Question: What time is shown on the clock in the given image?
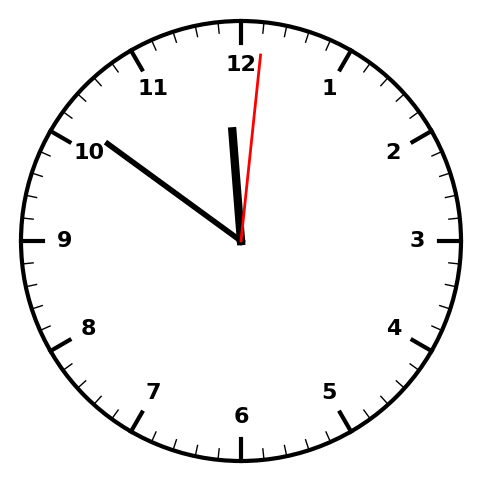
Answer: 11:51:01